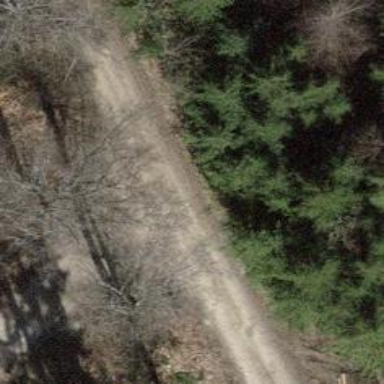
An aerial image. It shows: Track with grade 2 gravel surface.